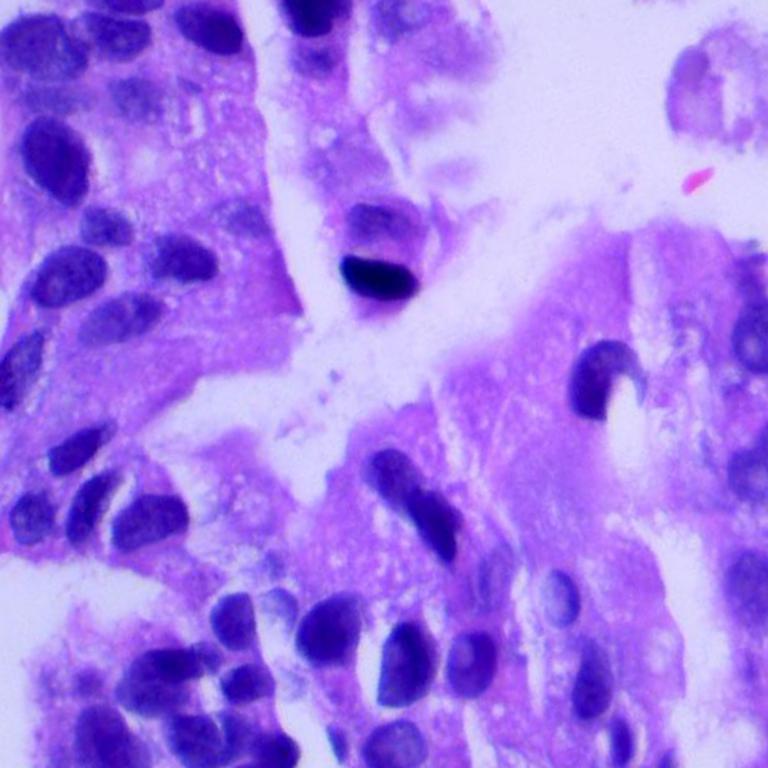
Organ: lung
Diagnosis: adenocarcinomas